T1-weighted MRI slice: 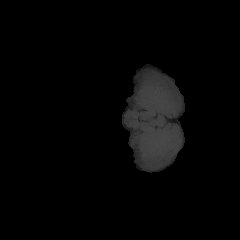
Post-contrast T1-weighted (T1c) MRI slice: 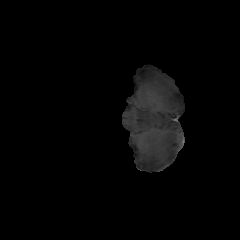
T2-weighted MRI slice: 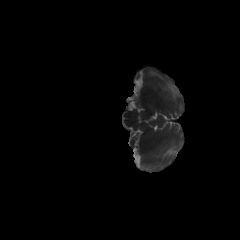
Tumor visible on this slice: no